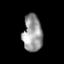
Tissue: skin
Cell type: Epithelial cells
Senescence score: 0.264
Nuclear area (px): 713
Mean DAPI intensity: 151.714